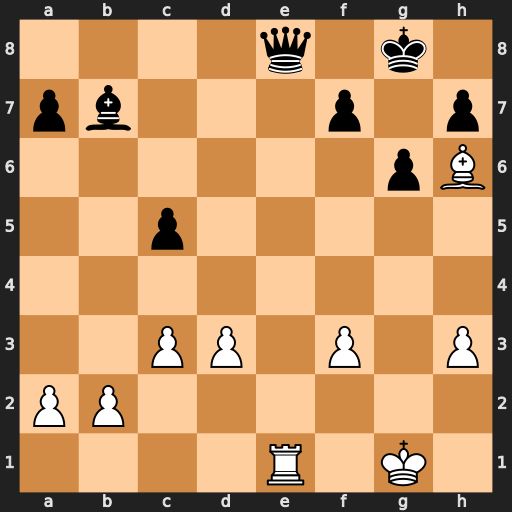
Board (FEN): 4q1k1/pb3p1p/6pB/2p5/8/2PP1P1P/PP6/4R1K1
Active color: w
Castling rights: -
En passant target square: -
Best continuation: Rxe8#